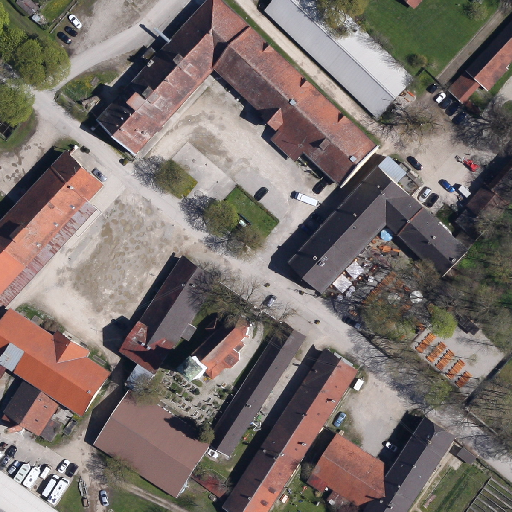
Referring expression: vehicle